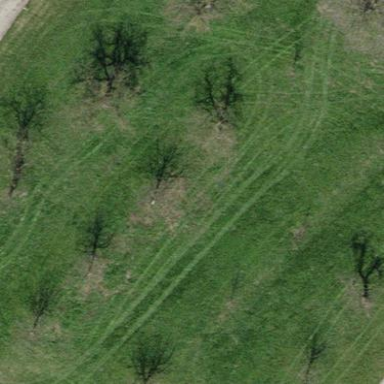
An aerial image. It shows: Orchard.